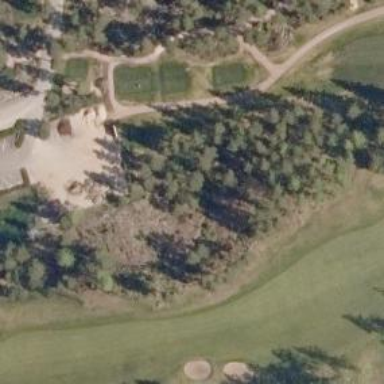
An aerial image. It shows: Grassy area designated as golf fairway.